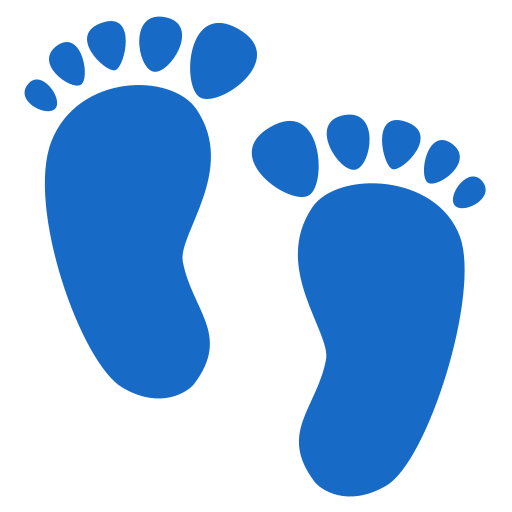
Emoji: 👣